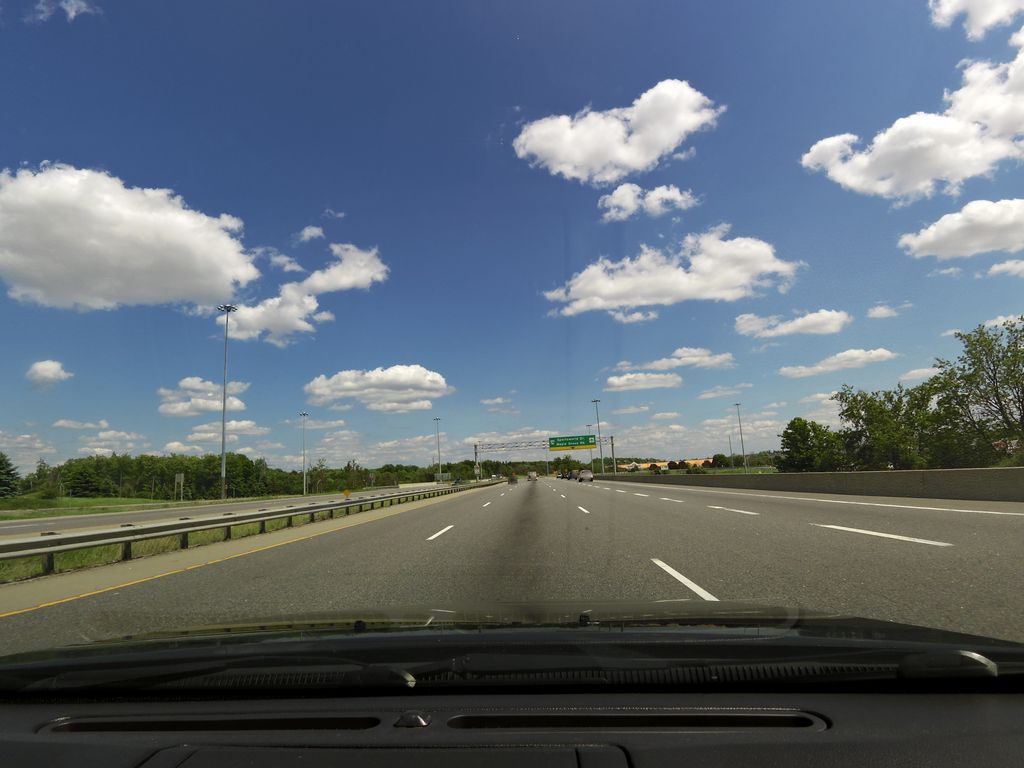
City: kitchener-waterloo